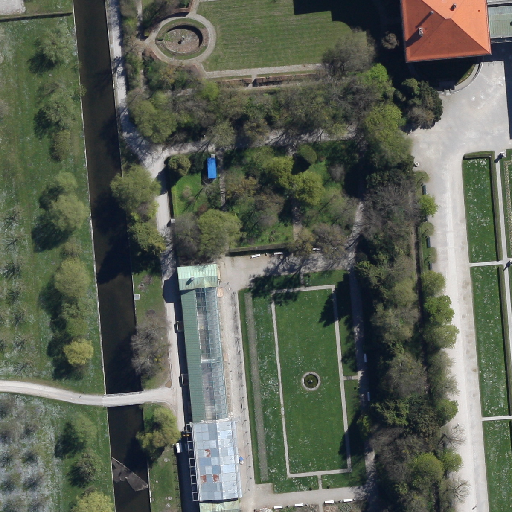
Referring expression: sidewalk